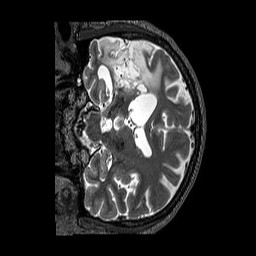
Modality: T2w
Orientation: coronal
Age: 64
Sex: male
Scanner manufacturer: siemens
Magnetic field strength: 3 T
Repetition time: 3.2 s
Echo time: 0.567 s